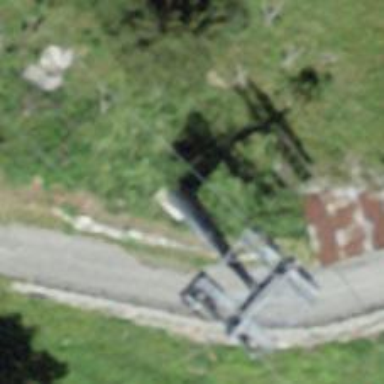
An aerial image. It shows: Pylon for aerialway.